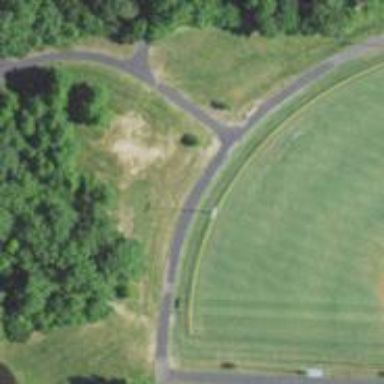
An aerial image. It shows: Asphalt path with excellent trail visibility.